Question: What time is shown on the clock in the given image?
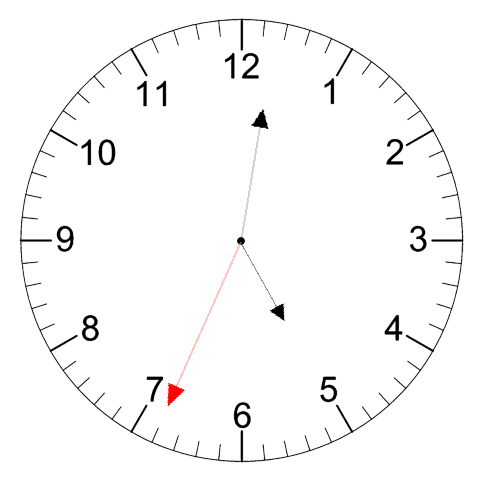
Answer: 05:01:34